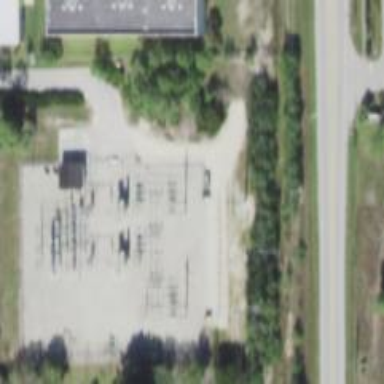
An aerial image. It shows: Switch for power supply.